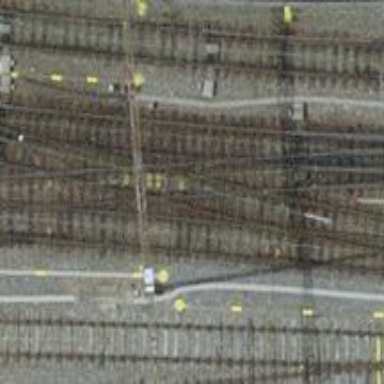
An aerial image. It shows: Railway crossing.